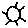
Label: sun